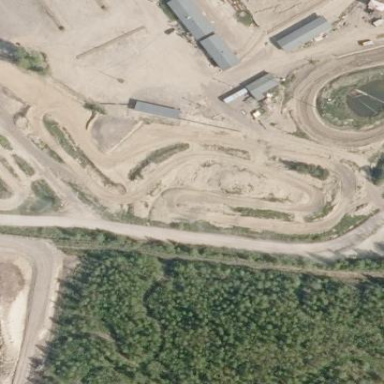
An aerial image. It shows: Motocross raceway for off-road sports.